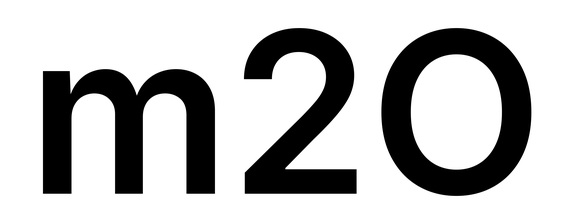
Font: Inter_SemiBold